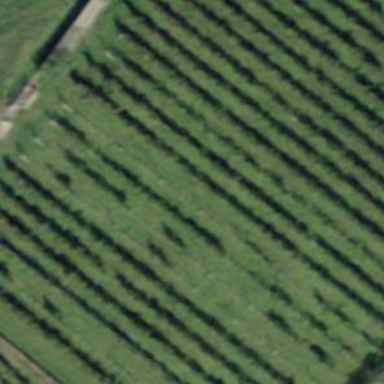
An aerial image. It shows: Vineyard growing grapes.